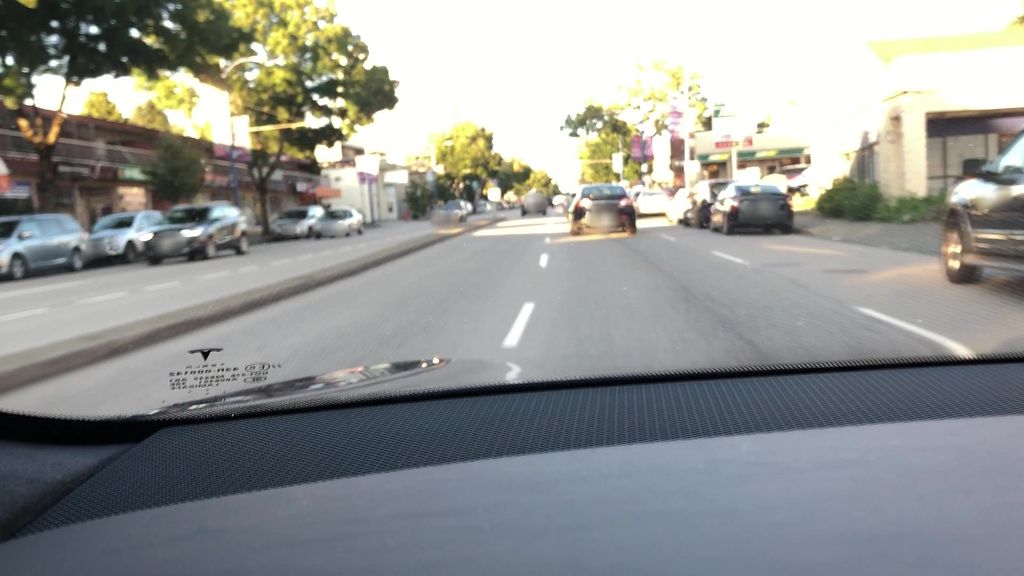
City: vancouver